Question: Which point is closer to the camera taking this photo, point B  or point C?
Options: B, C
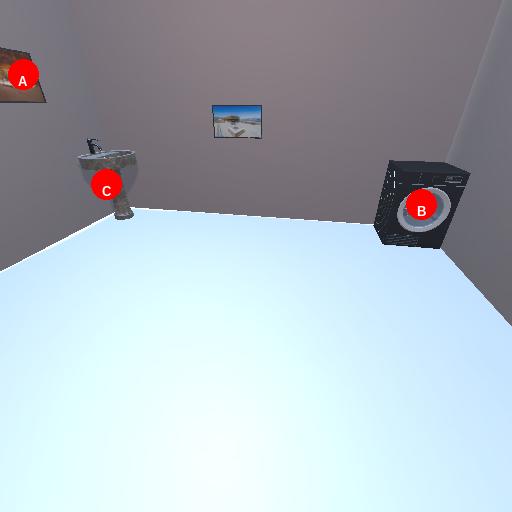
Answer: B